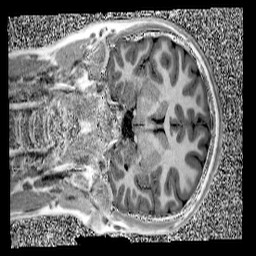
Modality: UNIT1
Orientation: coronal
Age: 13
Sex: male
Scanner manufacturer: siemens
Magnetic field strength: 3 T
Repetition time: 4 s
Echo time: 0.00299 s